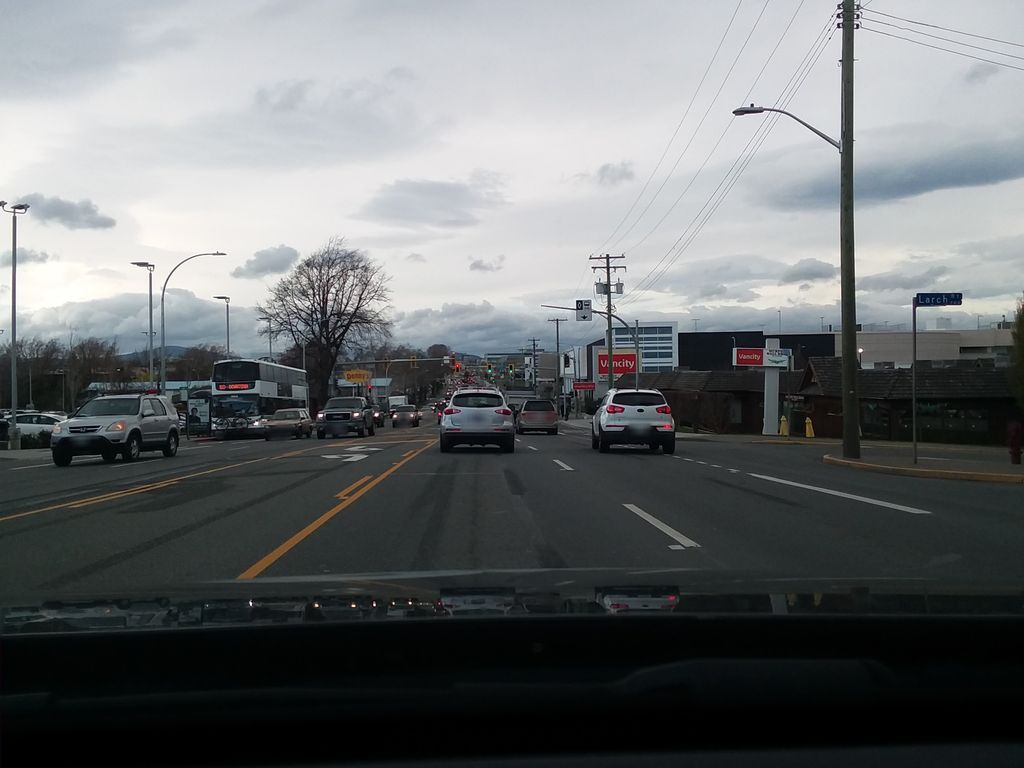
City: victoria